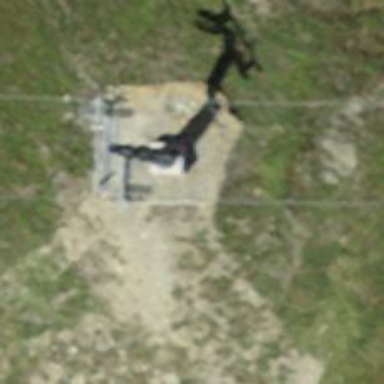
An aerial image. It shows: Pylon used for aerialway.